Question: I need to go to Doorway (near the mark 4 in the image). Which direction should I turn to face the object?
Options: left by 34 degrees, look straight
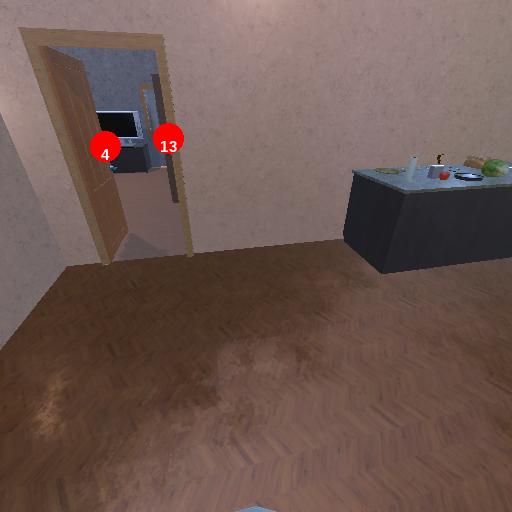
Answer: left by 34 degrees